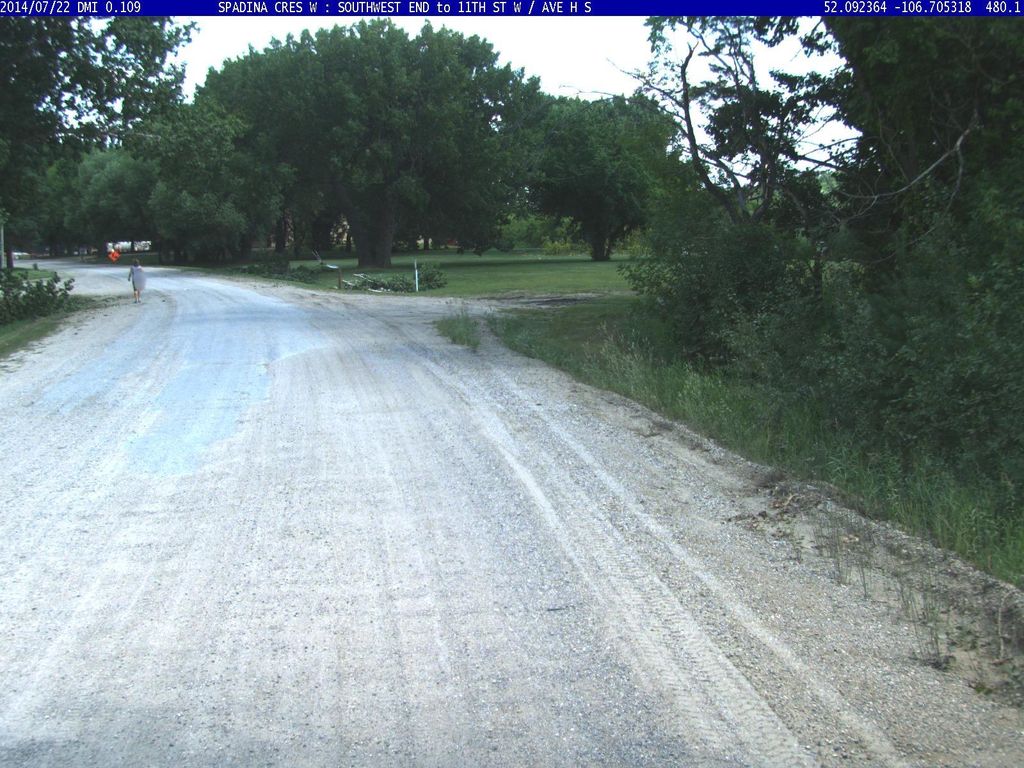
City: saskatoon